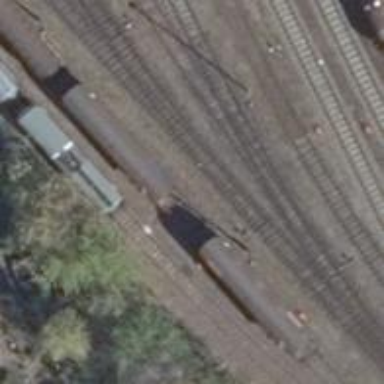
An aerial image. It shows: Railway switch.